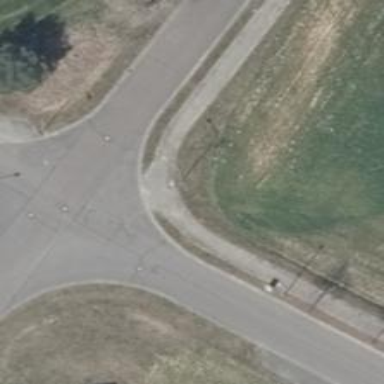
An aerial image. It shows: Footway along the road.